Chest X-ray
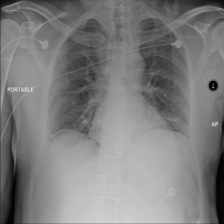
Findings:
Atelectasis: positive
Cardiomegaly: negative
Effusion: negative
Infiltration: negative
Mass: negative
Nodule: negative
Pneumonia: negative
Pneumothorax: negative
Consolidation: negative
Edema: negative
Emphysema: negative
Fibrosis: negative
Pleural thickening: negative
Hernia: negative